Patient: sex M, age 45
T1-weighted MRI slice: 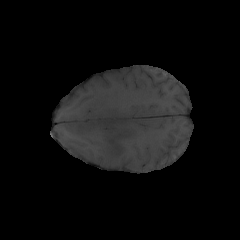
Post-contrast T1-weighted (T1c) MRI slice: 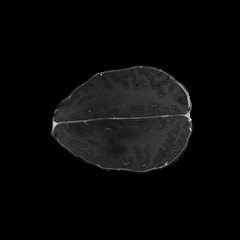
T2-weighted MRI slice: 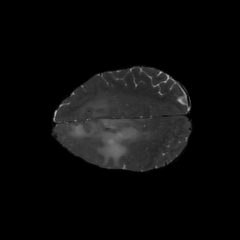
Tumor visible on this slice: yes
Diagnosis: Astrocytoma, IDH-mutant
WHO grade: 3